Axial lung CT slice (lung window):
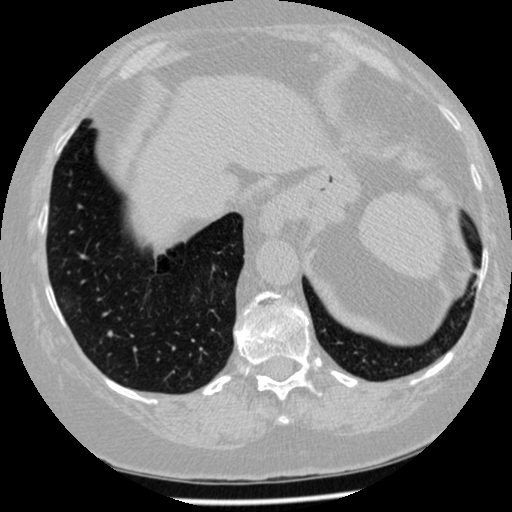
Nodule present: no